Field crop: maize
Growth stage: 1
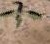
Species: atriplex